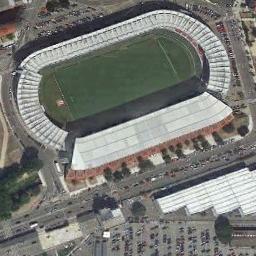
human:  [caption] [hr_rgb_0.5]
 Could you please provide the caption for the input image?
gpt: This stadium has a row of silver signs on each side .

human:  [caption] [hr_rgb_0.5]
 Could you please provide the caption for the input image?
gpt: The stadium is next to some roads and parking lot .

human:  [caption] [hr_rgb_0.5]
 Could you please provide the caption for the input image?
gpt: There are many cars on the road near the stadium .

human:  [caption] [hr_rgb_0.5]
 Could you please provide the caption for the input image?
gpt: Oval stadium next to the building and parking lot .

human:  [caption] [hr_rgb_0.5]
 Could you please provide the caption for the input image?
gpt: There are parking lots with many cars beside the stadium .